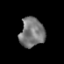
Tissue: prostate
Cell type: T cells
Senescence score: 0.3375
Nuclear area (px): 710
Mean DAPI intensity: 119.503